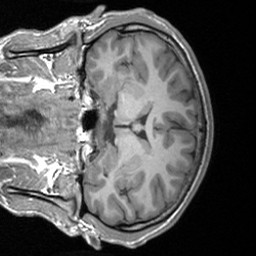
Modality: T1w
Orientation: coronal
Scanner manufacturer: siemens
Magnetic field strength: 3 T
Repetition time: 1.9 s
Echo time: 0.00226 s